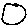
Label: circle